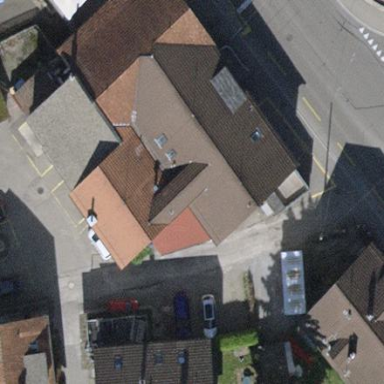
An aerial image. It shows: Building with tile roof.